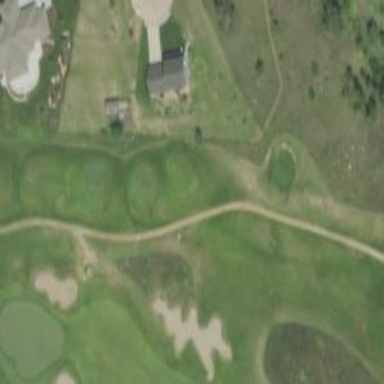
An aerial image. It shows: Rough area on grassy golf course.